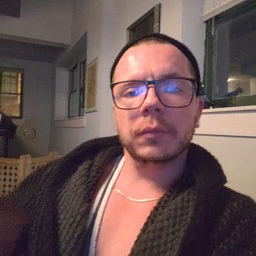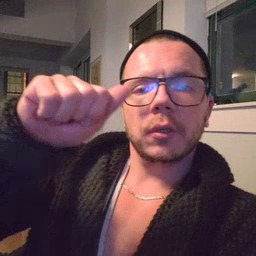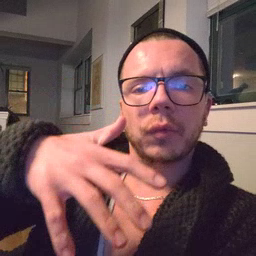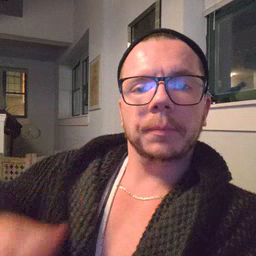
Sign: drop